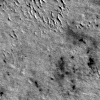
Atmospheric dust classification: not_dusty